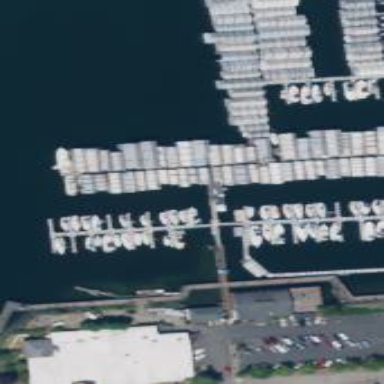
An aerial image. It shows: Marina on leisure land.